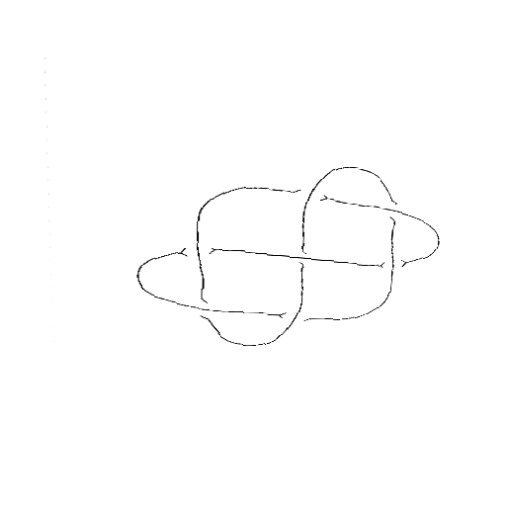
Crossing number: 7